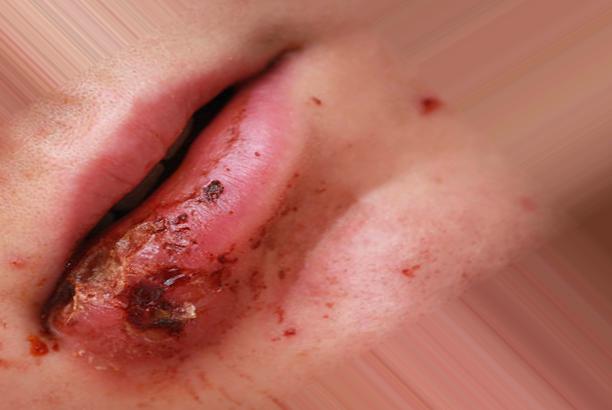
Condition: Mouth Ulcer